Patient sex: F
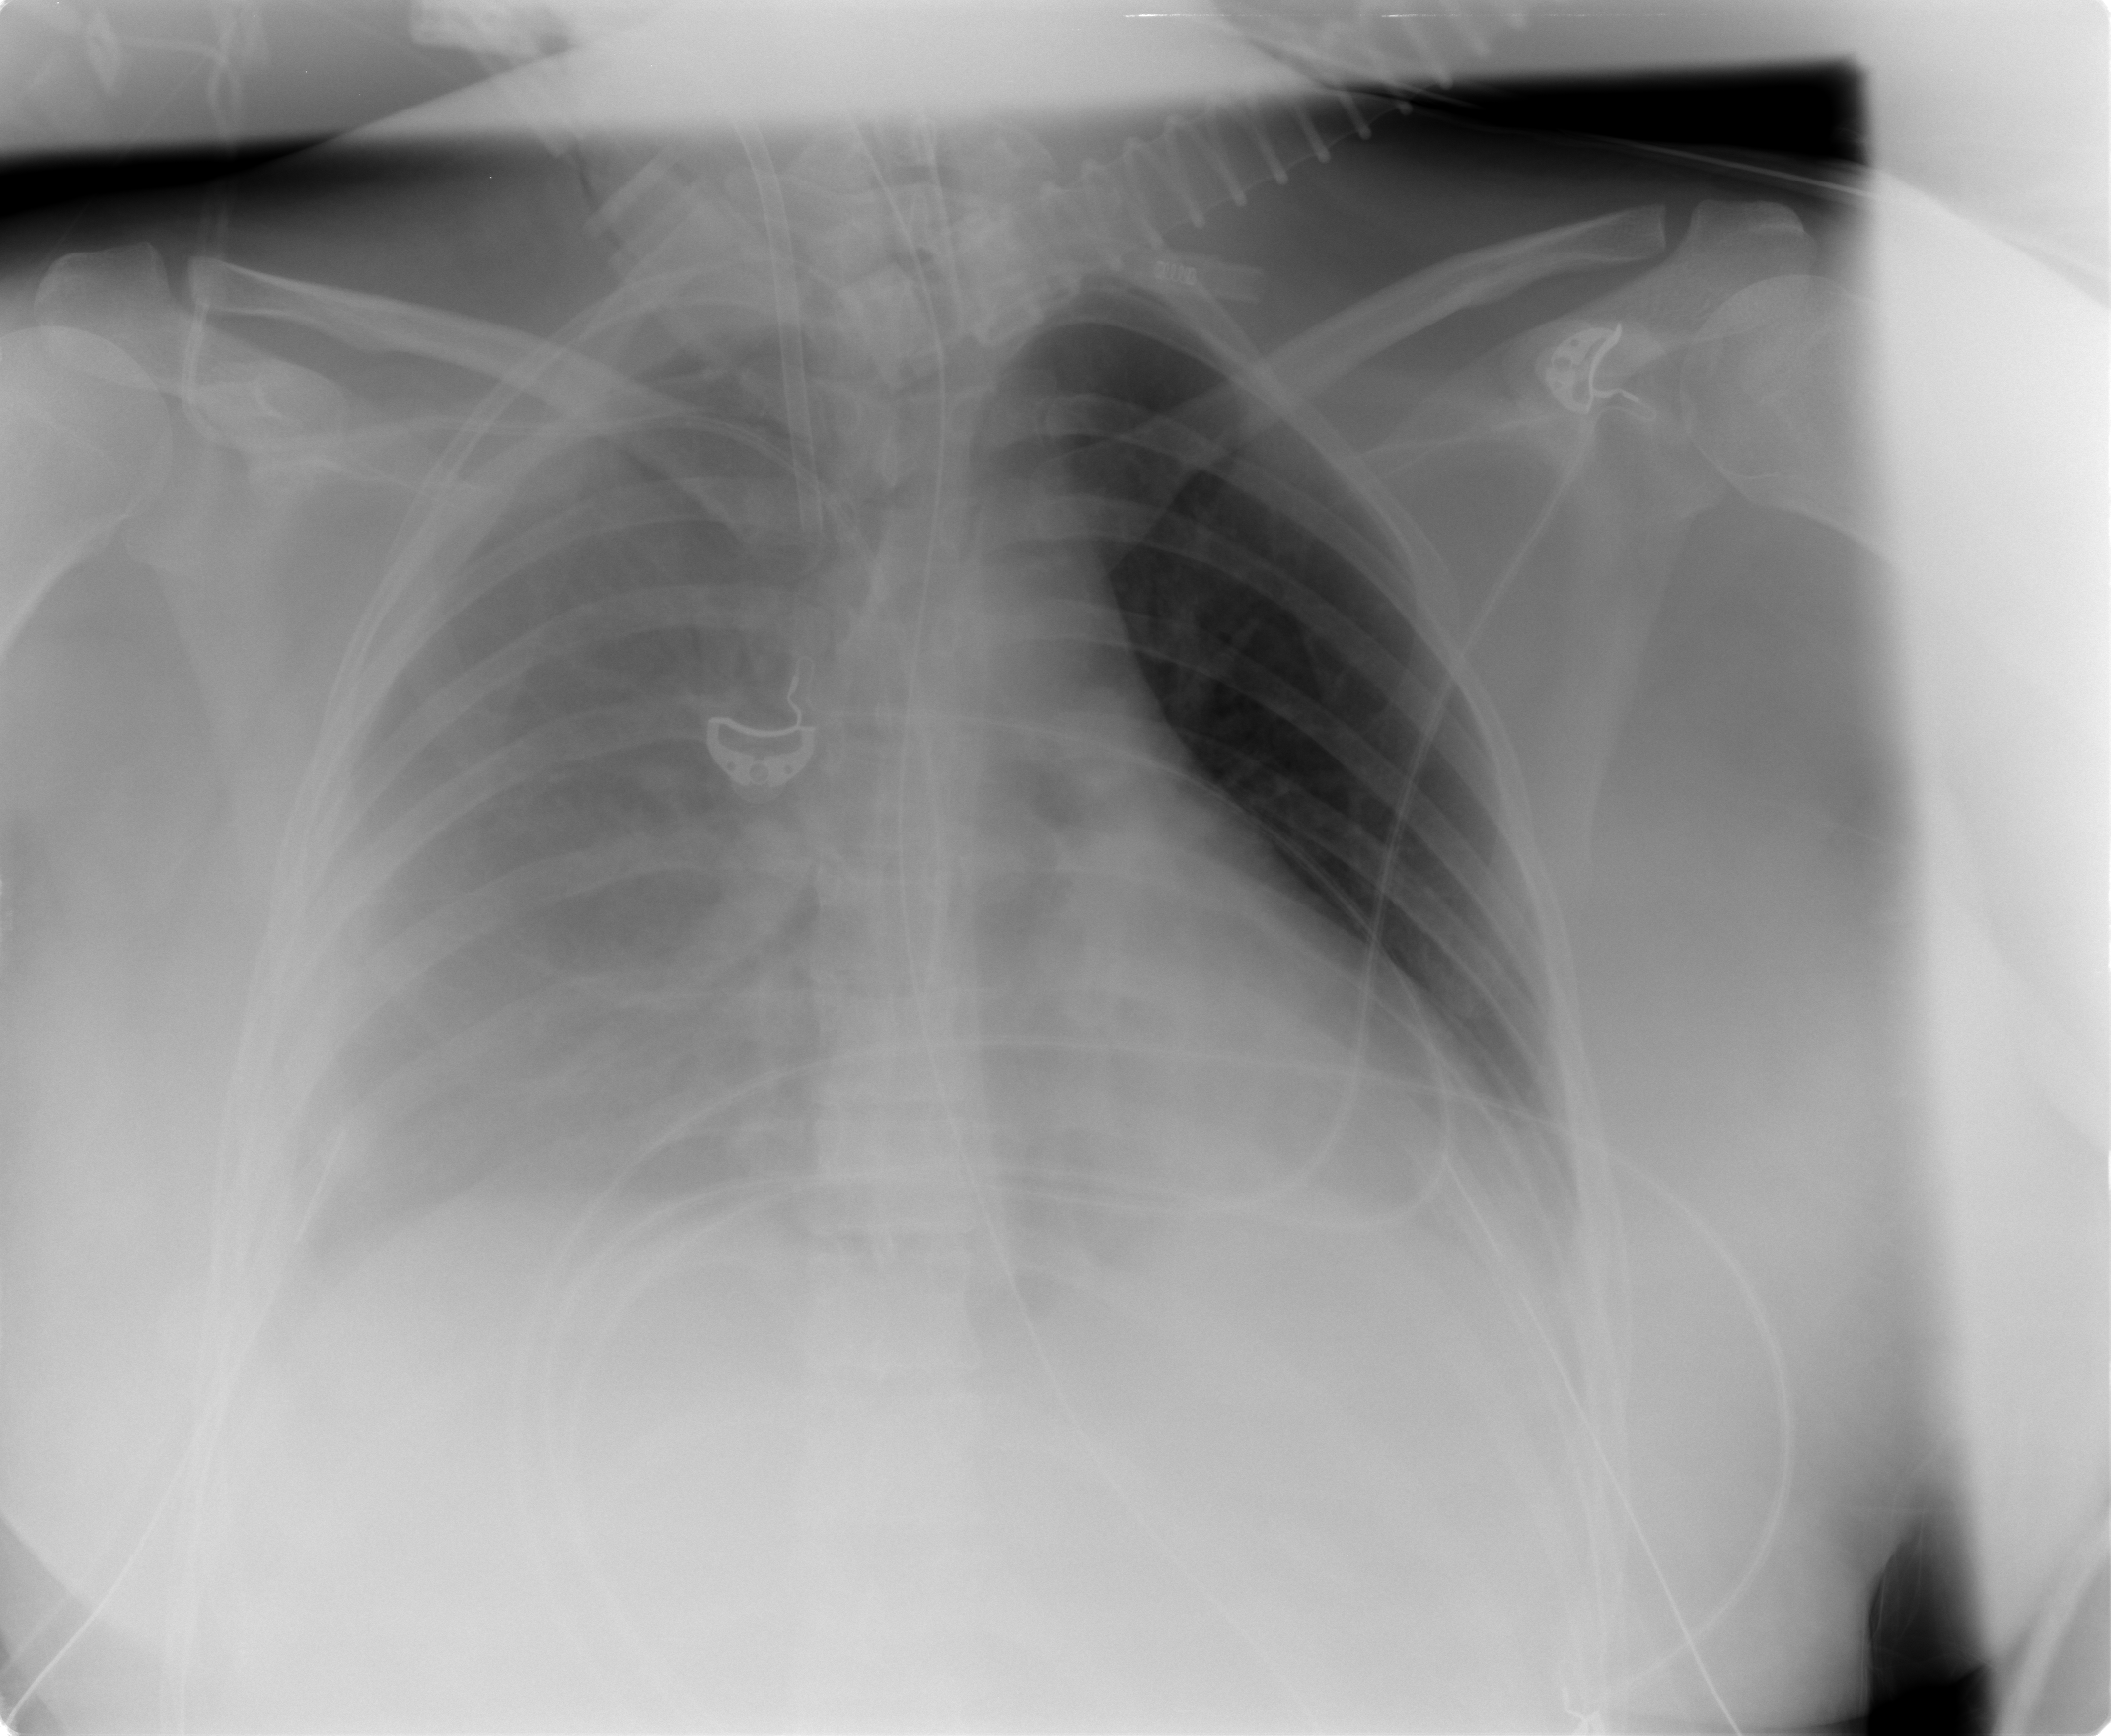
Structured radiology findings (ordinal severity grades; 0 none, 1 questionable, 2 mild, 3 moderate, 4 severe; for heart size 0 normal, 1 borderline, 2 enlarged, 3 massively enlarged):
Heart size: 0
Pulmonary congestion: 0
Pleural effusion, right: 3
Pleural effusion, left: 1
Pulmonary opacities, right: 0
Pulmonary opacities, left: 0
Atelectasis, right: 2
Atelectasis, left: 2